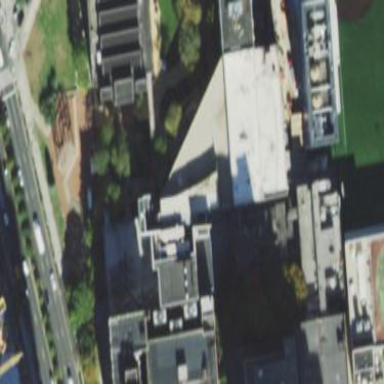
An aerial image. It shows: University.